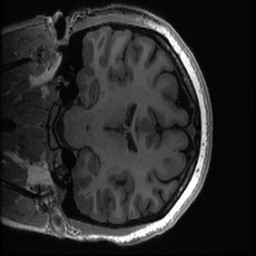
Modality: T1w
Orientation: coronal
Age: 18
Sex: female